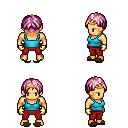
a pixel art fantasy rpg character, male body template, human, tanned skin, teal pirate shirt, red pants, pink parted hairstyle, gold tiara, gold gloves, brown slippers, four views (front, back, left, right), 2x2 character sprite sheet, small pixel art, hard edges, no anti-aliasing